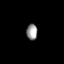
Tissue: lung
Cell type: Others
Senescence score: 0.1685
Nuclear area (px): 173
Mean DAPI intensity: 149.624